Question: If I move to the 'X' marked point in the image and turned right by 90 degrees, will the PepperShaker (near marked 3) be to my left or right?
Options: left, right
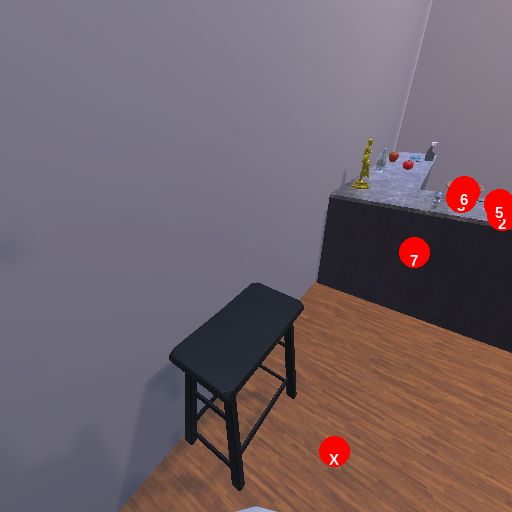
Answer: left